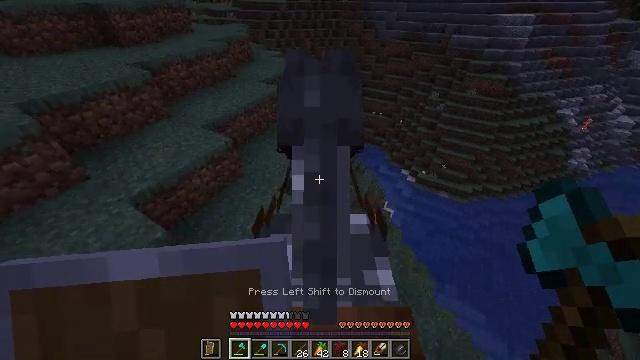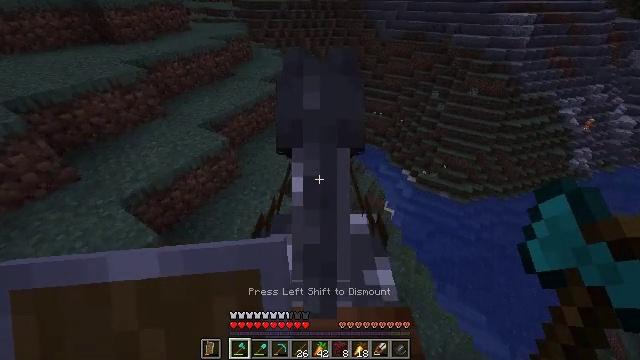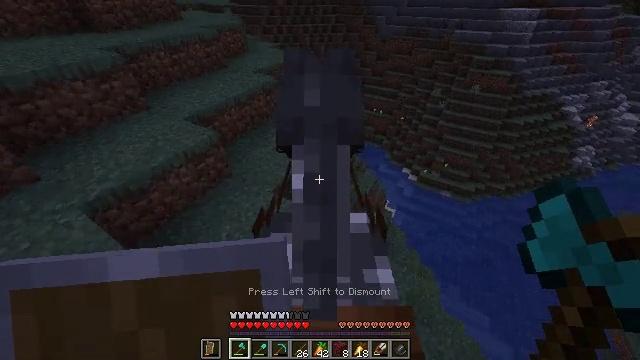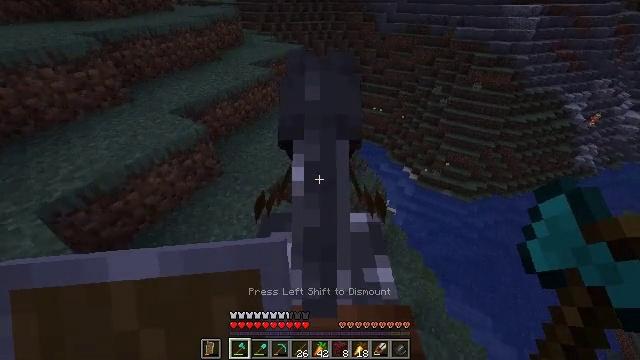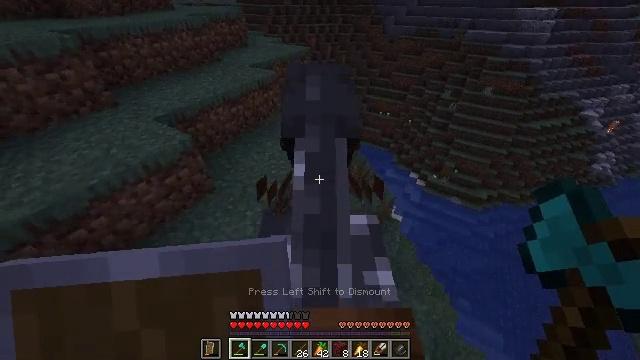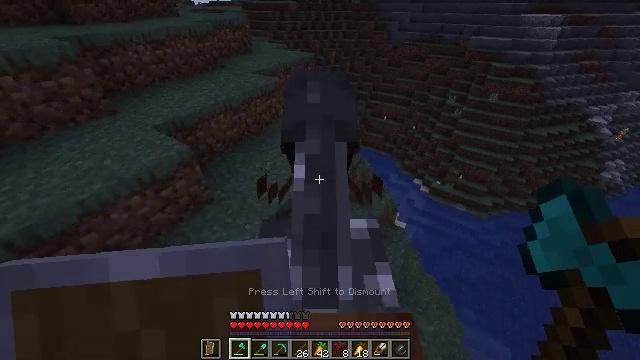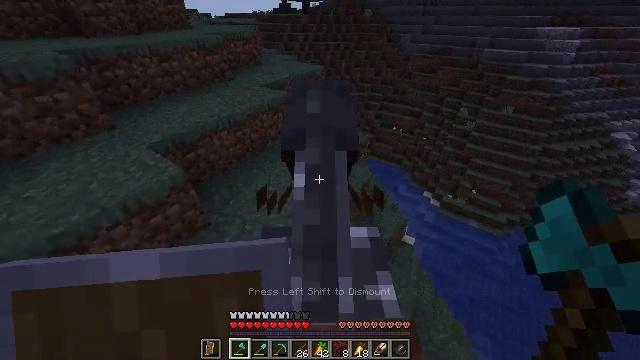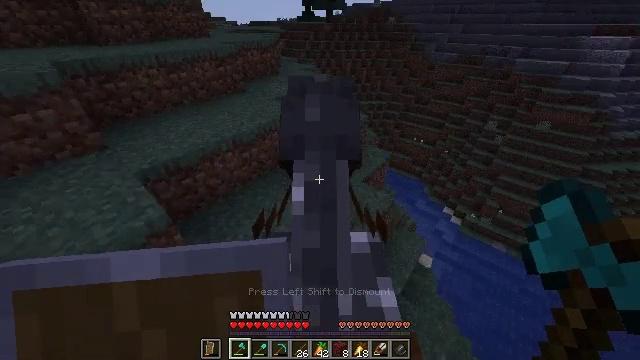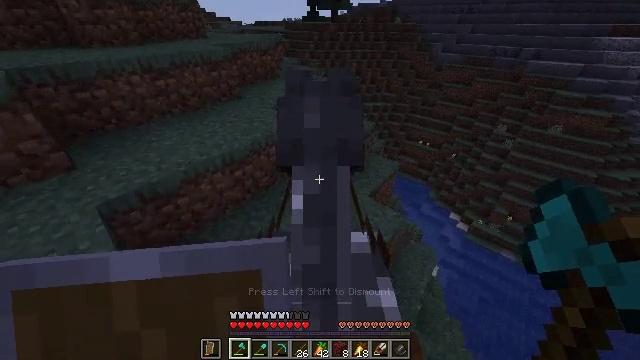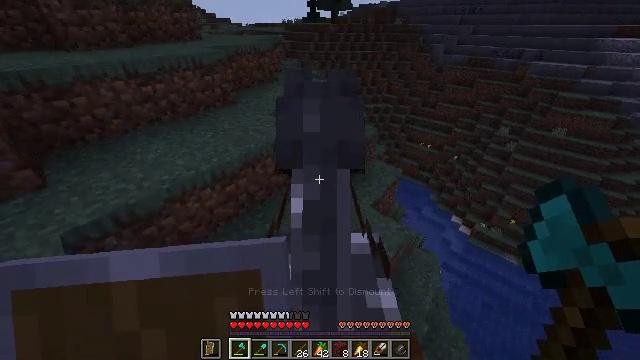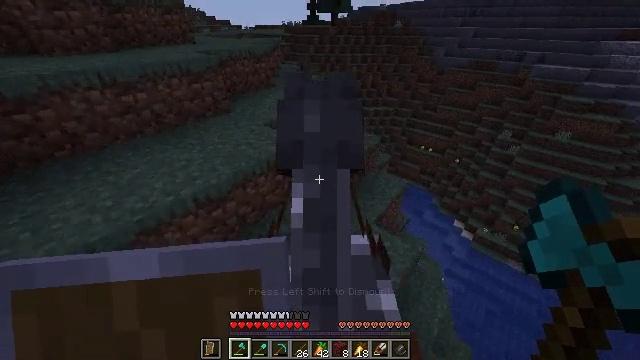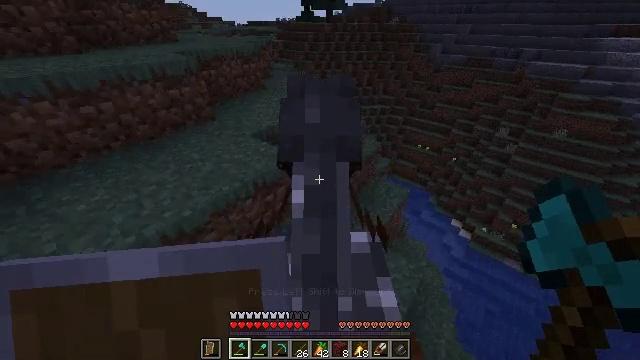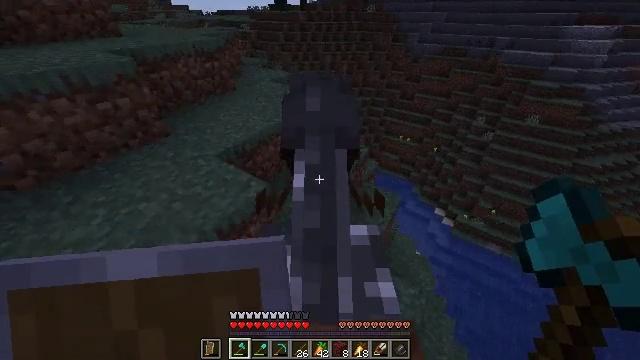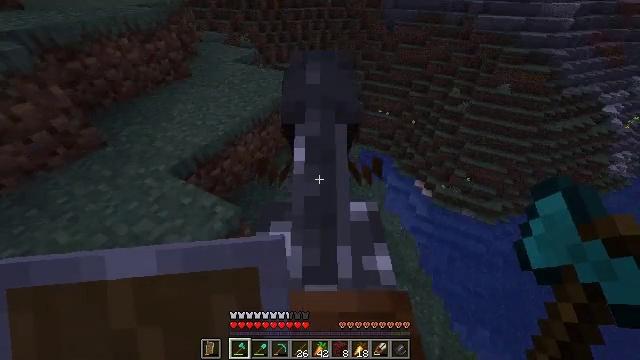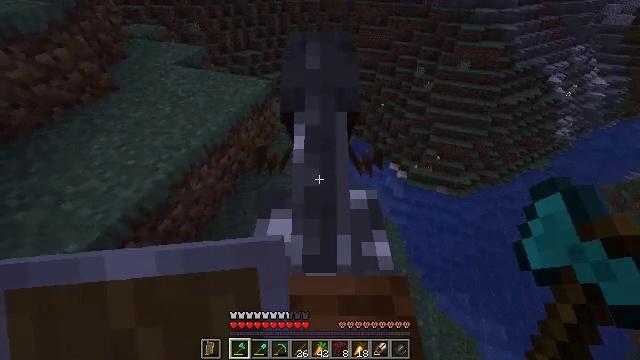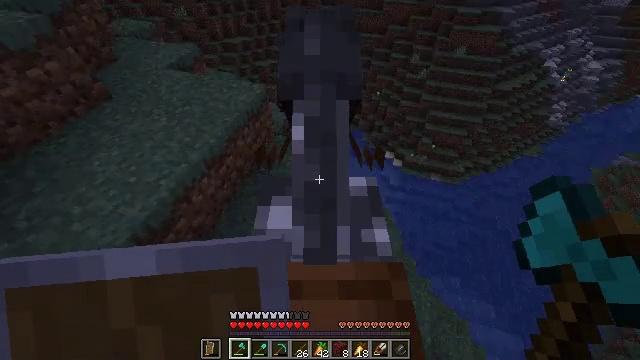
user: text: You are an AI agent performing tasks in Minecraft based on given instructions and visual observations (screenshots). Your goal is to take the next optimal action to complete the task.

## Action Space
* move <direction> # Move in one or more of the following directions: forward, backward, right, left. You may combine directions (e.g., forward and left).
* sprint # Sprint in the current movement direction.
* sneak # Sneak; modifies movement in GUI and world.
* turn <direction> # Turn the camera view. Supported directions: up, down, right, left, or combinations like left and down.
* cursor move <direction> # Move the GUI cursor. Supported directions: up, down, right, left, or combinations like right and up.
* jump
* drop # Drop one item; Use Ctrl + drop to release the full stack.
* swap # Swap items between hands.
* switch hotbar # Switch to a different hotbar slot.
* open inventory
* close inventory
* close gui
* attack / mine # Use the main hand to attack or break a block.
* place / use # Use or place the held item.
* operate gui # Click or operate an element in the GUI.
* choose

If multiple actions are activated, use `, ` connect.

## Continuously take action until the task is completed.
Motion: motion action
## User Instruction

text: Gather sand from the desert.
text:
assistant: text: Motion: move forward, sprint
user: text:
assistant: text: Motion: move forward
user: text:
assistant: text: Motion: move forward
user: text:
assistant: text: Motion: move forward, turn left
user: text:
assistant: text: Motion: move forward, turn left and up
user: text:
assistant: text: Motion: move forward, turn left and up
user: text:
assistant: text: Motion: move forward, turn left and up
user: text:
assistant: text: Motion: move forward
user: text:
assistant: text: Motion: move forward
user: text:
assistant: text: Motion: move forward
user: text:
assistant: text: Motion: move forward, turn right
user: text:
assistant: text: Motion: move forward, turn right and down
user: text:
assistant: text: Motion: move forward, turn right and down
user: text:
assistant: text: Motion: move forward, turn right and down
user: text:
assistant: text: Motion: move forward, turn right and down
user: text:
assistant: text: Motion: move forward, turn right and down
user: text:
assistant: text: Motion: move forward, turn right and down
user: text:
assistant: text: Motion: move forward, turn right and down
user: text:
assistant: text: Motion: move forward, turn right and down
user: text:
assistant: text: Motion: move forward, turn right
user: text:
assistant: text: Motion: move forward, turn right and down
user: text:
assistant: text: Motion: move forward, turn right
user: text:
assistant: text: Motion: move forward
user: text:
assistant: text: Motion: move forward
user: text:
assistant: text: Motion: move forward, turn left
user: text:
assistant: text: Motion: move forward, turn left
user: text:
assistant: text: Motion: move forward, turn left
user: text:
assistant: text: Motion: move forward, turn left
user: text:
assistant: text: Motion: move forward, turn left
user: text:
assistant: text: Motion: move forward, turn left